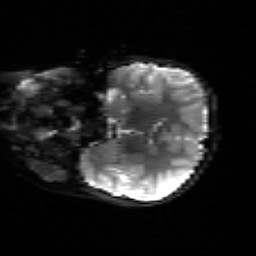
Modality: sbref
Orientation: coronal
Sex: female
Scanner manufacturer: siemens
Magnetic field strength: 3 T
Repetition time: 5 s
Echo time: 0.071 s